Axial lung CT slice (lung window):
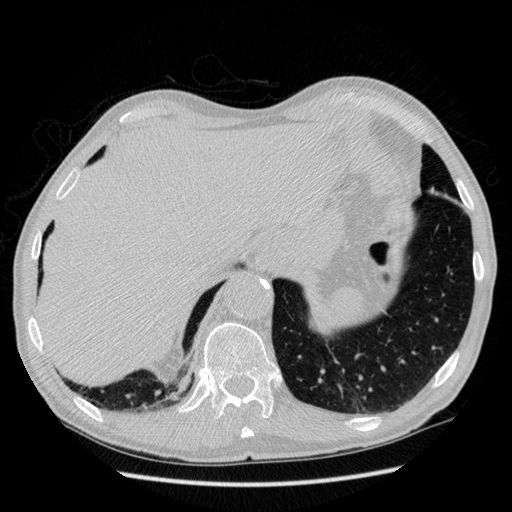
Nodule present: no